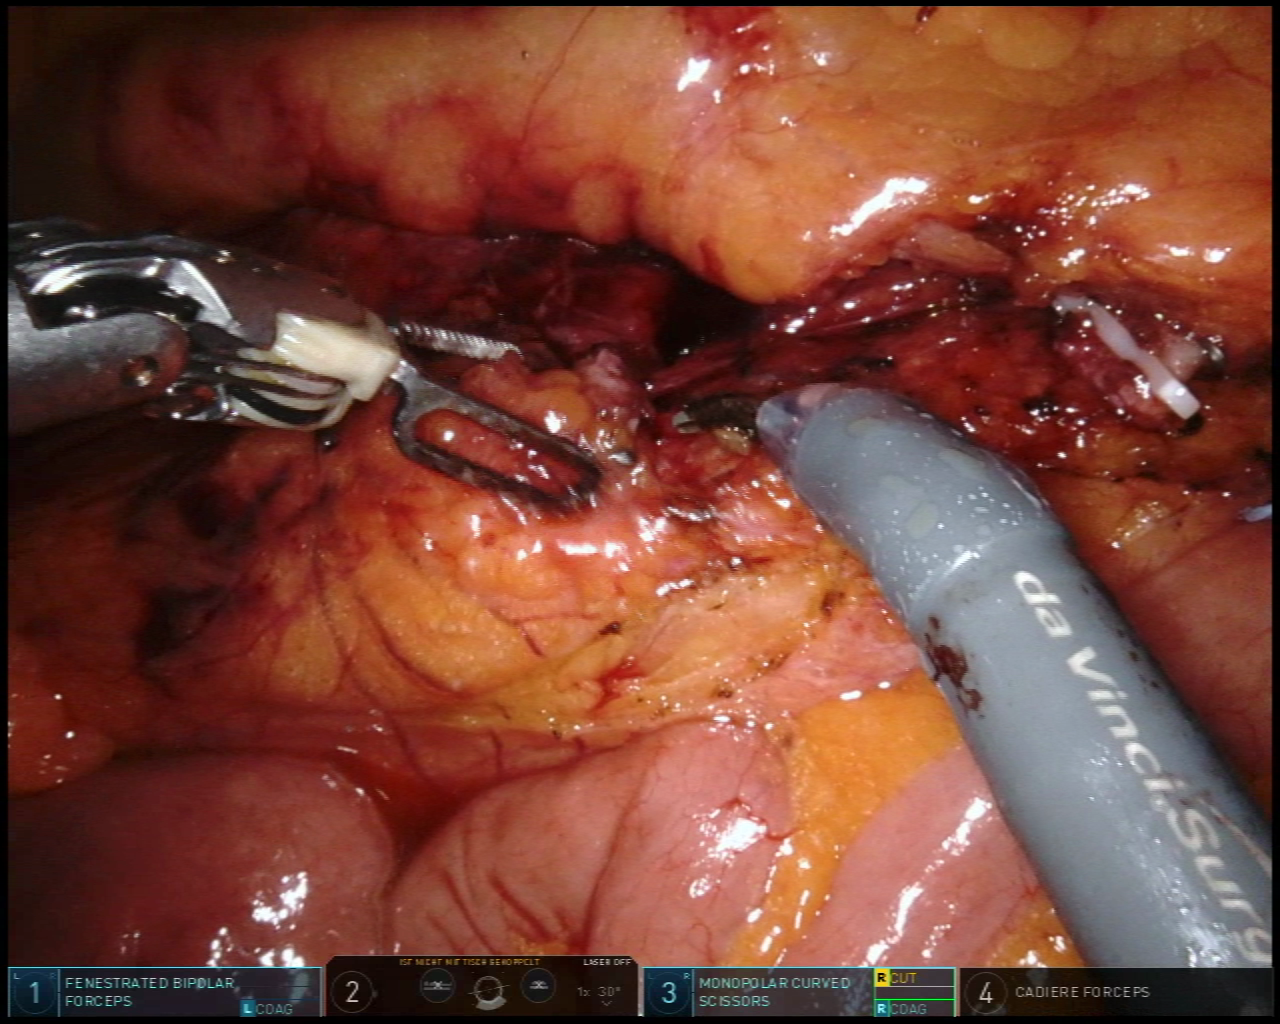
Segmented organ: small_intestine
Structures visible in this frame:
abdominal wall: no
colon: no
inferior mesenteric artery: no
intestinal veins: no
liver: no
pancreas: no
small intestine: yes
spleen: no
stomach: no
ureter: no
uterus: no
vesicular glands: no